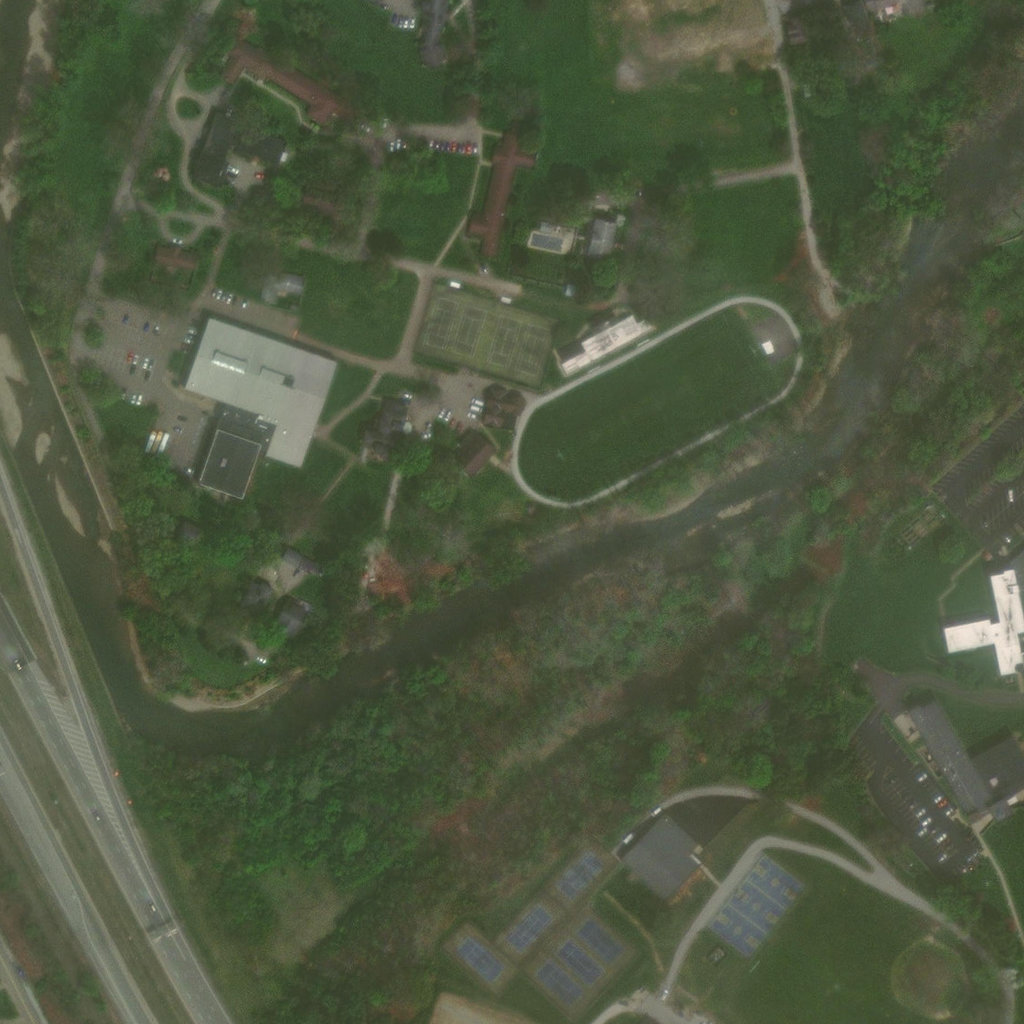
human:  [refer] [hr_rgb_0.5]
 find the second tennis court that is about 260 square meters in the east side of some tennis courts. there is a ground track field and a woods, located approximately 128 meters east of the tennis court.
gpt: <box>[[47, 31, 51, 36, 0]]</box>